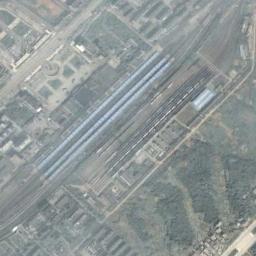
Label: railway_station